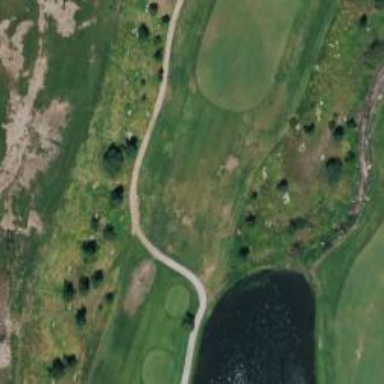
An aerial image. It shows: Path for golf carts.